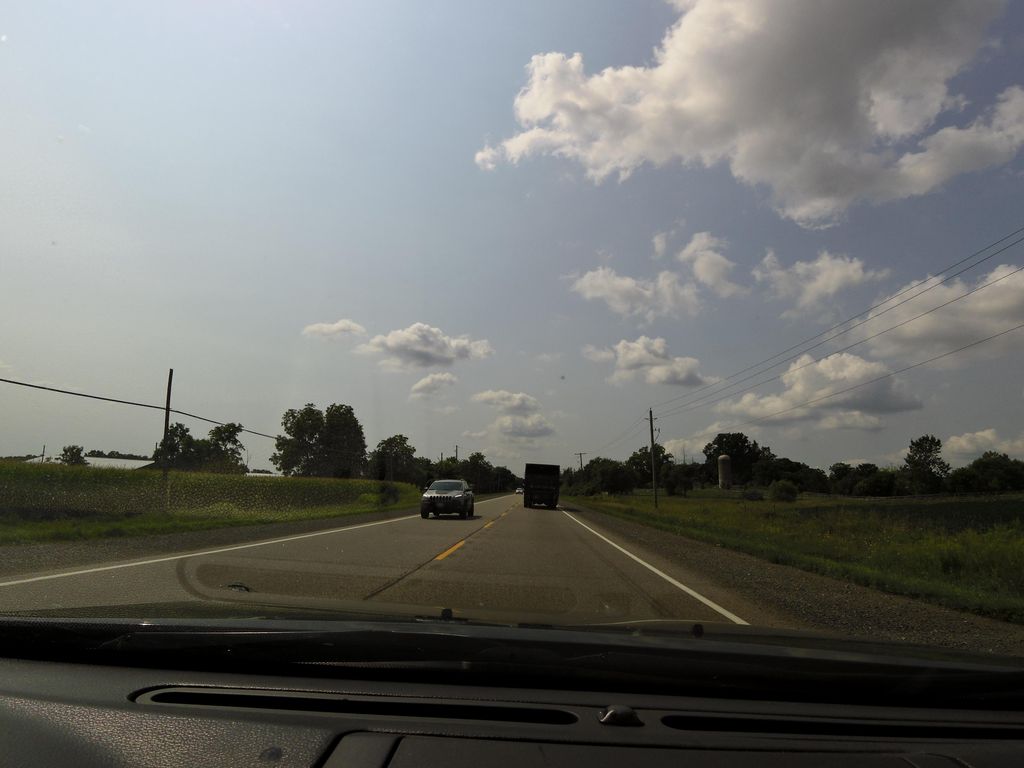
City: hamilton